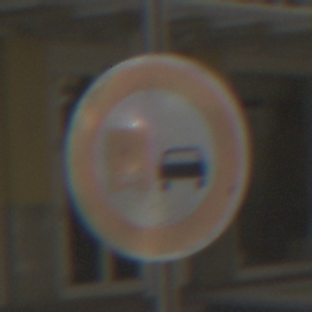
Verkehrszeichen: UeberholverbotKraftfahrzeuge
Umgebung: Outdoor, Urban
Tageszeit: MorningAfternoon
Wetter: PartlyCloudy
Licht: Natural
Jahreszeit: NotSpecified
Kontrast: HighContrast